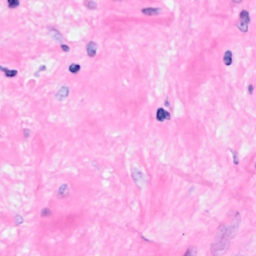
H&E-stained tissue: Breast